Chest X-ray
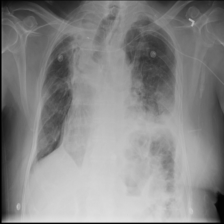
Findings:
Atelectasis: negative
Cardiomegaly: negative
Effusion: negative
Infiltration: positive
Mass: negative
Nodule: negative
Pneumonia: negative
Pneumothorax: negative
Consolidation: positive
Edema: negative
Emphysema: negative
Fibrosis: negative
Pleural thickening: negative
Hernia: negative